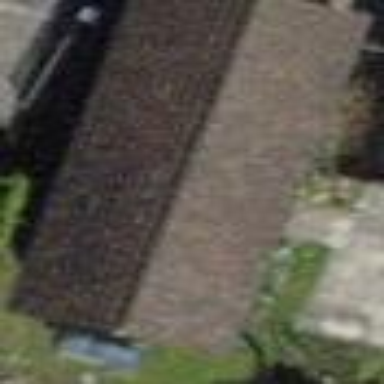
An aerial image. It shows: Garage with tile roof.